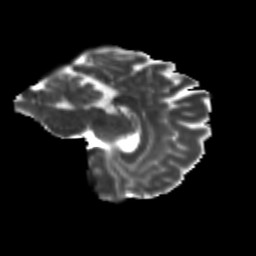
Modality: T2w
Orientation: sagittal
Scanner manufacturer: siemens
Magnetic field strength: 3 T
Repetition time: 9.2 s
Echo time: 0.084 s